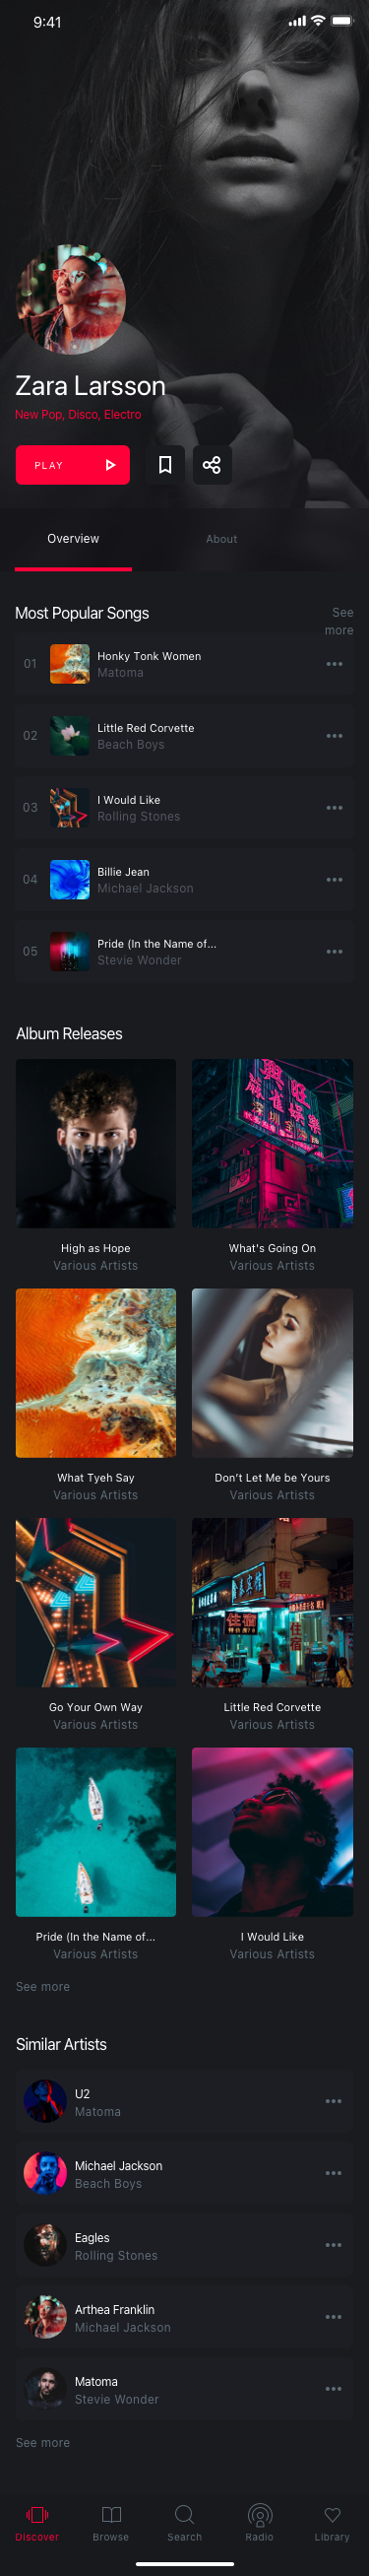
Text in this UI design:
Zara Larsson
New Pop, Disco, Electro
Most Popular Songs
See more
See more
Album Releases
Similar Artists
See more